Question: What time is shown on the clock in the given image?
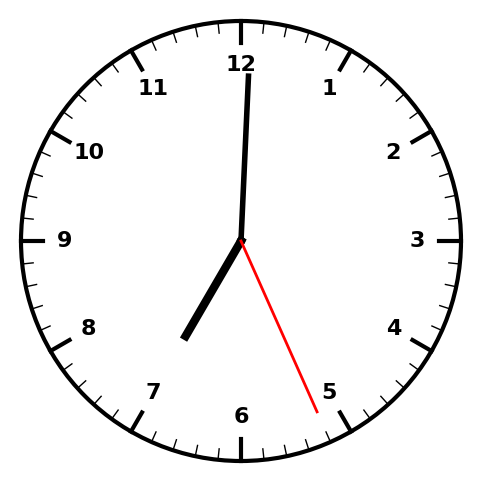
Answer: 07:00:26